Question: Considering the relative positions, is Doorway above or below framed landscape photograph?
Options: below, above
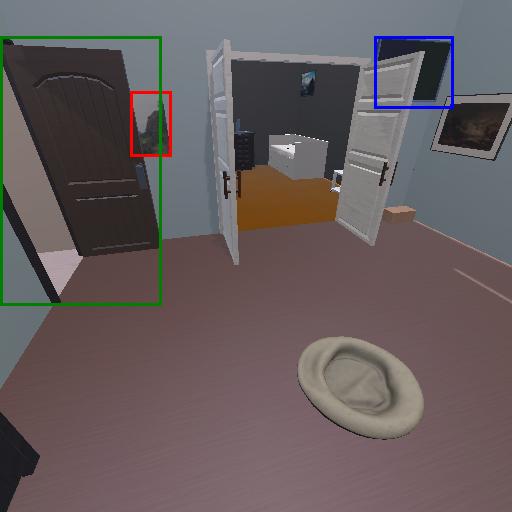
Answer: below